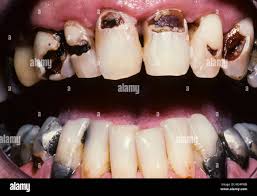
Condition: Caries